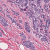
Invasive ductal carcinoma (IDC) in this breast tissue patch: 1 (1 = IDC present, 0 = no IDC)